Question: I know this is a common question, but after having a good look around, none of the specified solutions seem to work.
The closest I've come is to using position: absolute, and setting 100% height. But this causes a problem in that the div to be made 100% high is of variable width, so I can't apply a padding to the rest of the content to move it out from behind the absolutely positioned element.
Here's a roughly drawn example of the final idea:

Note that the numbers on the left could be two or three digits. The dark grey area is what has to be the full height of the cell.
I'm beginning to think that just using a table is the easiest way out here. Perhaps taking the hit of having the grey areas the same width, whatever the largest number is.
Am I missing a much better (cross-browser, non-JS) way?
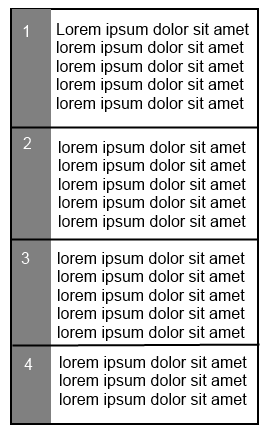
Answer: With such a simple layout, absolute positioning is definitely you best bet, so you were on the right track. The trick is not to set 'height:100%' (because the height is variable), but to set 'top:0;bottom:0;'. Also, you don't need to use a separate div for the number, you can just use a pseudo element - see the below snippet:
'''
* { margin:0; padding:0; }
ul { font-family: sans-serif; list-style:none;}
ul>li { position: relative; min-height: 35px; border: 1px solid #000; padding: 10px 10px 10px 45px;}
ul>li:before { position: absolute; top:0; bottom:0; left:0; width: 40px; text-align: center; background: #999; content: attr(data-id); color: #fff; padding-top: 10px;}
'''
'''
<ul>
<li data-id="1">Lorem ipsum dolor sit ame</li>
<li data-id="37">Phasellus porta nulla urna, at ornare erat porttitor sit amet. Aliquam congue quam et aliquet sollicitudin. Duis volutpat metus tellus, at volutpat eros scelerisque non. Praesent metus lectus, malesuada eget metus vel, euismod dictum ex.</li>
<li data-id="12">Vestibulum ultrices augue libero, vitae sodales mi accumsan et. Etiam scelerisque, eros sed faucibus sollicitudin, lectus orci tincidunt sem, eu dapibus dui ante nec tortor. Nullam efficitur sapien et dolor aliquet bibendum. Nunc rhoncus augue at ligula sagittis, nec posuere urna lobortis. Nunc faucibus ipsum dolor, nec egestas nunc dapibus nec. Quisque sit amet suscipit est. Quisque sollicitudin tempus tincidunt. Mauris vitae est condimentum, sagittis metus vel, pellentesque turpis.</li>
</ul>
'''
This is the way to do it with non-fixed widths (and using 'display: table' and still using pseudo elements). I would still opt for the 'position: absolute' way because I think the layout looks better, but here it is. In CSS, there's about a thousand ways to skin a cat.
'''
* { margin:0; padding:0; }
ul { font-family: sans-serif; list-style:none;}
ul>li { display: table; position: relative; border: 1px solid #000; width: 100%;}
ul>li>div { display: table-cell;padding: 10px; }
ul>li:before { display: table-cell; padding: 10px; text-align: center; background: #999; content: attr(data-id); color: #fff; padding-top: 10px;}
'''
'''
<ul>
<li data-id="1"><div>Lorem ipsum dolor sit ame</div></li>
<li data-id="37"><div>Phasellus porta nulla urna, at ornare erat porttitor sit amet. Aliquam congue quam et aliquet sollicitudin. Duis volutpat metus tellus, at volutpat eros scelerisque non. Praesent metus lectus, malesuada eget metus vel, euismod dictum ex.</div></li>
<li data-id="12"><div>Vestibulum ultrices augue libero, vitae sodales mi accumsan et. Etiam scelerisque, eros sed faucibus sollicitudin, lectus orci tincidunt sem, eu dapibus dui ante nec tortor. Nullam efficitur sapien et dolor aliquet bibendum. Nunc rhoncus augue at ligula sagittis, nec posuere urna lobortis. Nunc faucibus ipsum dolor, nec egestas nunc dapibus nec. Quisque sit amet suscipit est. Quisque sollicitudin tempus tincidunt. Mauris vitae est condimentum, sagittis metus vel, pellentesque turpis.</div></li>
</ul>
'''